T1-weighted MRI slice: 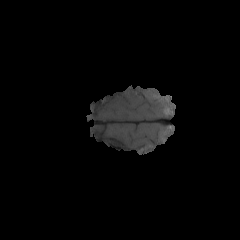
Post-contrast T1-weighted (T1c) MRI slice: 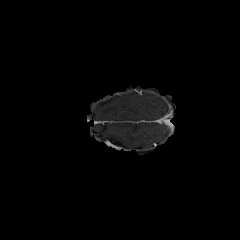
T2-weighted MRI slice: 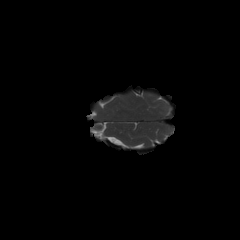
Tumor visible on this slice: no